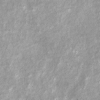
Label: not_dusty